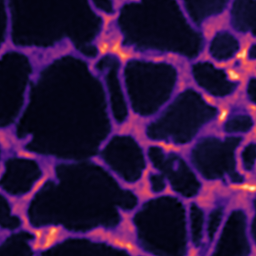
Label: Super-resolution ER image